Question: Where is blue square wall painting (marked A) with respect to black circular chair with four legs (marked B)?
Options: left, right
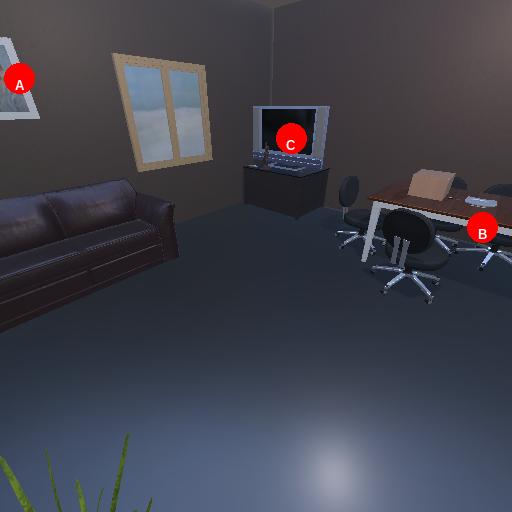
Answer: left